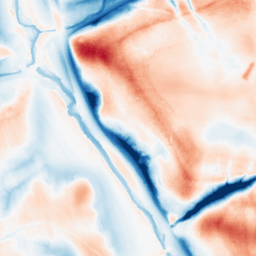
Category: classical
Decomposition family: uniform
Decomposition parameters: size: 50
Upsampling method: sinc_hamming
Upsampling parameters: scale: 8
kernel_size: 16
Upsampling scale: 8